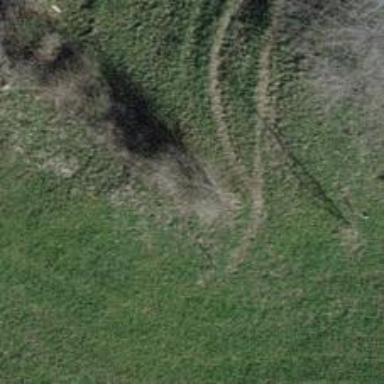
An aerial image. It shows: Hedge acting as barrier.